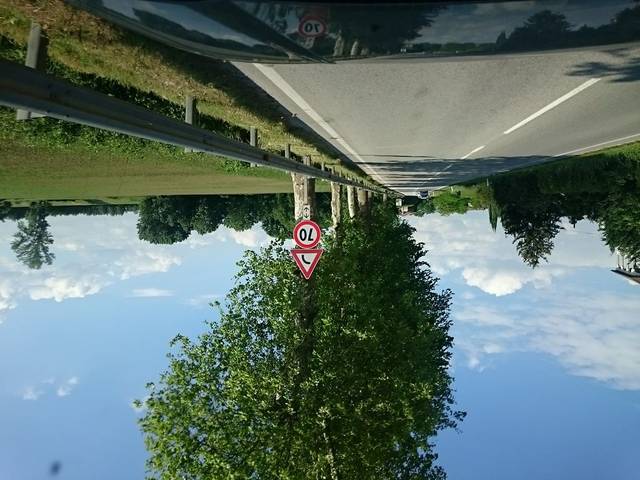
Region: Italy
Coordinates: 45.451, 11.728